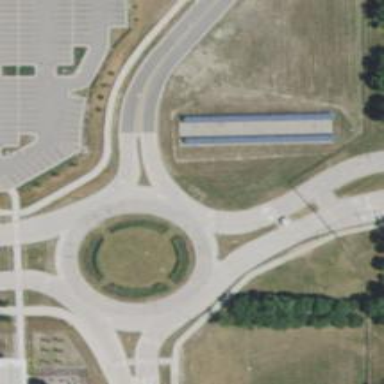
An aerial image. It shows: Service road around roundabout with separate sidewalks.